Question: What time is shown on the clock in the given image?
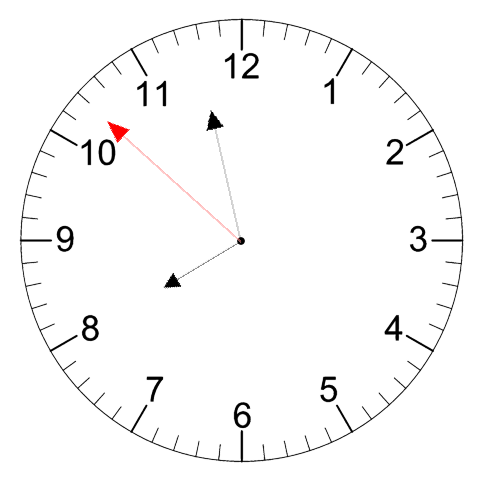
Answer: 07:57:52